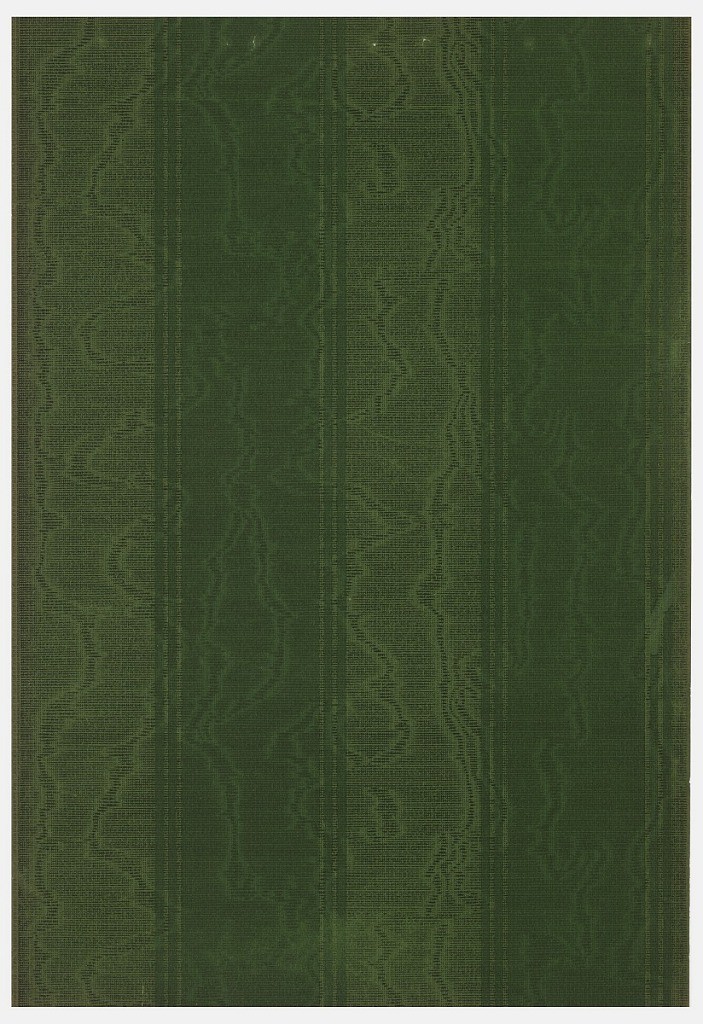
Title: Sidewall - sample
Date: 1907–08
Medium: Machine-printed
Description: Stripe design; band of moire design alternating with band of solid blue-green.